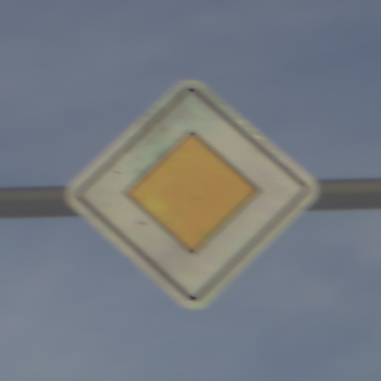
Verkehrszeichen: Vorfahrtsstrasse
Umgebung: Outdoor, Nature
Tageszeit: SunriseSunset
Wetter: PartlyCloudy
Licht: Natural
Jahreszeit: Summer
Kontrast: HighContrast